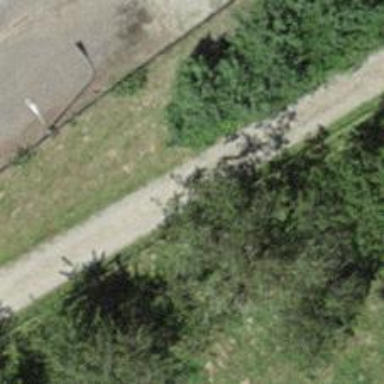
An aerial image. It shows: Service road with gravel surface of grade 2 tracktype.